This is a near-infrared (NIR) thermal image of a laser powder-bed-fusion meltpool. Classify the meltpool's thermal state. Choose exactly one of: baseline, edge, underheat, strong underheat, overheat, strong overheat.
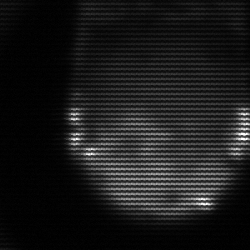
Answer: edge